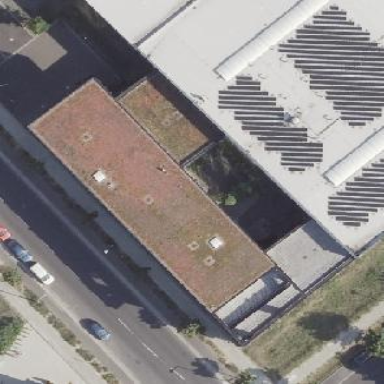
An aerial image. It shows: Part of building.